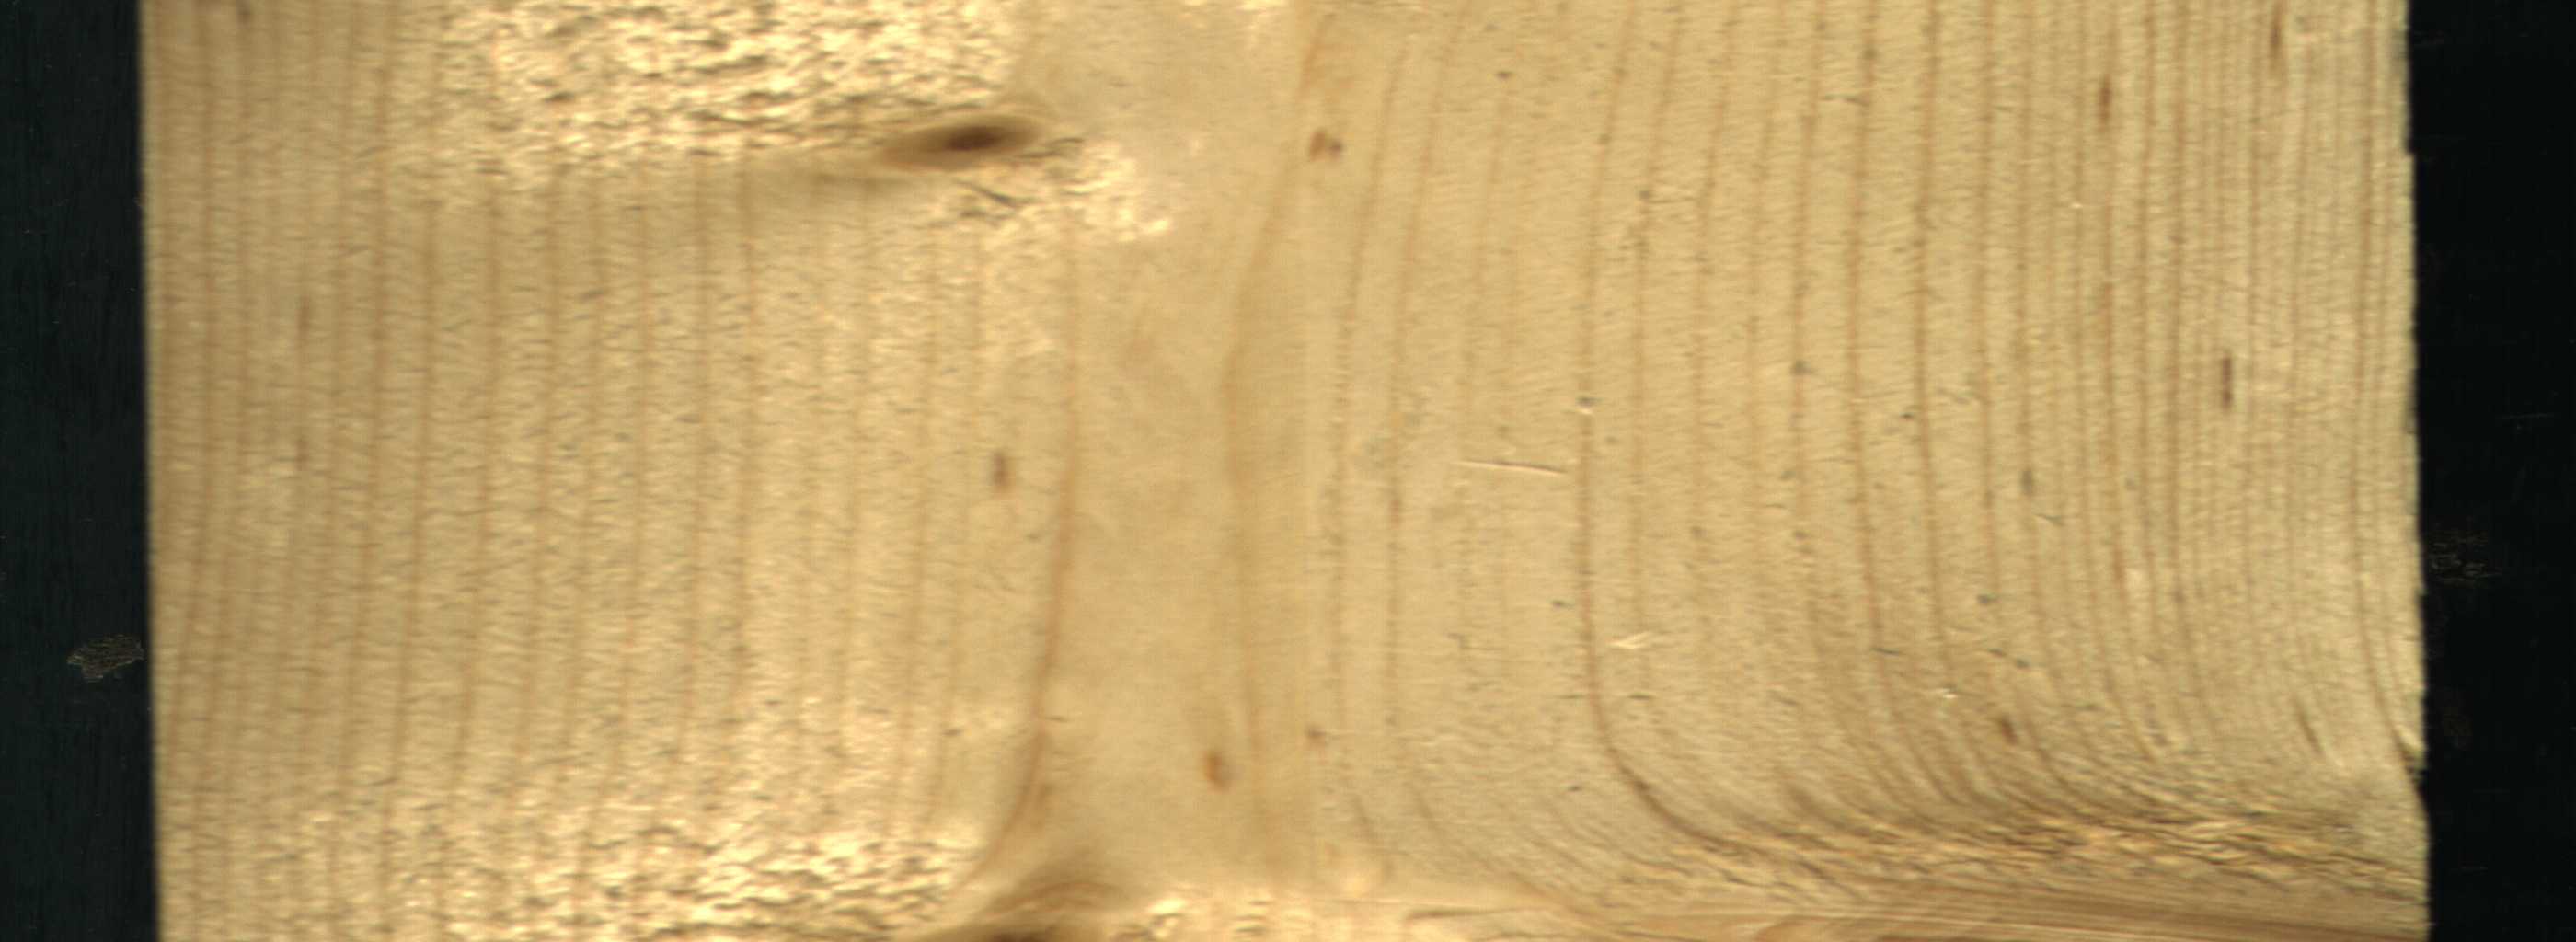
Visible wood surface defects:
Live_Knot
Live_Knot
Live_Knot